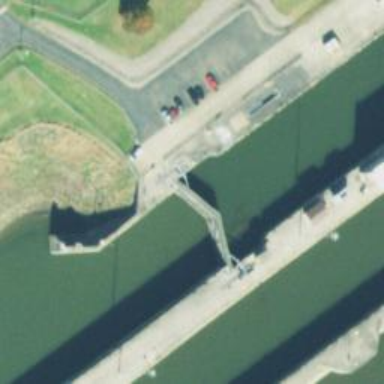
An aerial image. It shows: Lock gate along waterway.